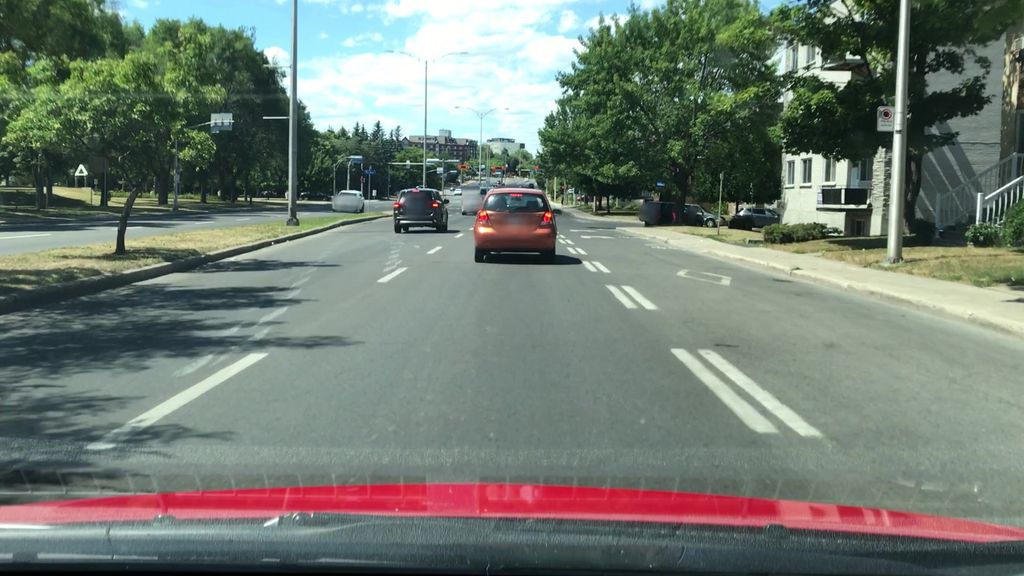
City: montreal